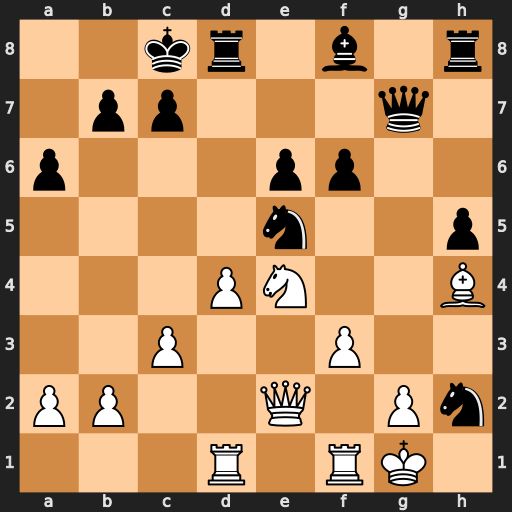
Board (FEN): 2kr1b1r/1pp3q1/p3pp2/4n2p/3PN2B/2P2P2/PP2Q1Pn/3R1RK1
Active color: w
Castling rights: -
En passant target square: -
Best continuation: dxe5 Nxf1 Rxd8+